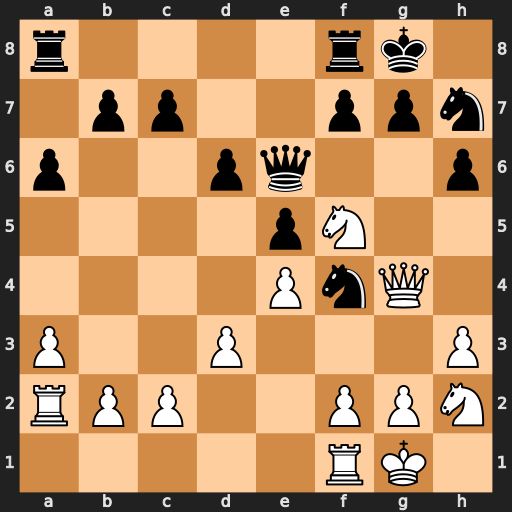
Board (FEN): r4rk1/1pp2ppn/p2pq2p/4pN2/4PnQ1/P2P3P/RPP2PPN/5RK1
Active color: w
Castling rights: -
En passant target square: -
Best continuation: Qxg7#